Field crop: tomato
Growth stage: 1
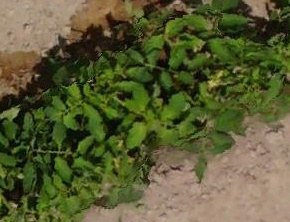
Species: tomato